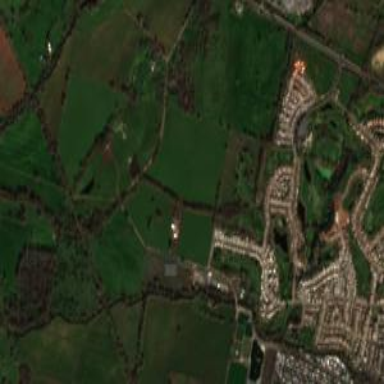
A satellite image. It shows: Golf course.